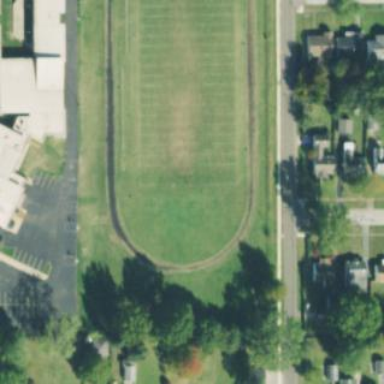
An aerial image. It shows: Pitch for American football.